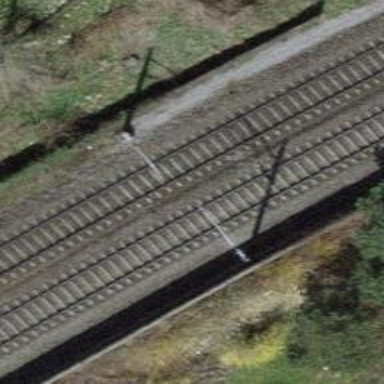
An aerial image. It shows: Single railway track with electrification through contact line.